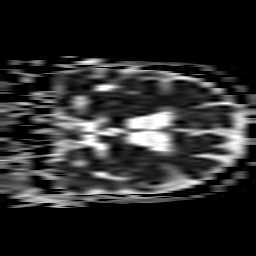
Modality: ADC
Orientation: coronal
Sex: female
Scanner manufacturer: philips
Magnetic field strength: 1.5 T
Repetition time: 4.427 s
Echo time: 0.07764 s